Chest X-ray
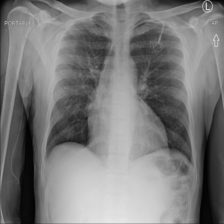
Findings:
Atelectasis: negative
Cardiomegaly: negative
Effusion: negative
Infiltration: negative
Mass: negative
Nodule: negative
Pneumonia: negative
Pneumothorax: negative
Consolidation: negative
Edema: negative
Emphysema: negative
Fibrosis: negative
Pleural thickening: negative
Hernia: negative